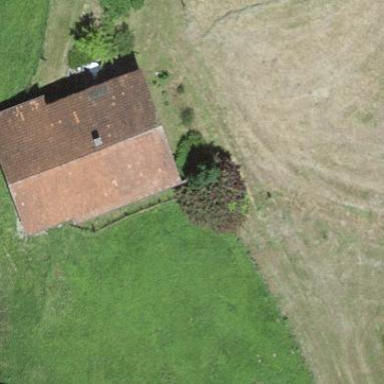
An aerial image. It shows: Farm building with gabled roof.